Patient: sex M, age 57
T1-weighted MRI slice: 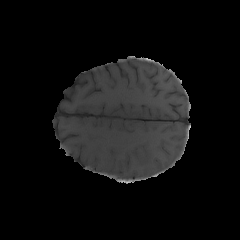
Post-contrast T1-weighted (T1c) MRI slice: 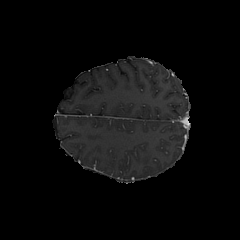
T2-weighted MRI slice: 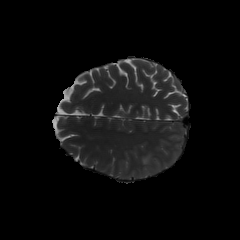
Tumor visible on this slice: yes
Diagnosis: Glioblastoma, IDH-wildtype
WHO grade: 4